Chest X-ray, PA view. Patient: 39 years old, sex F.
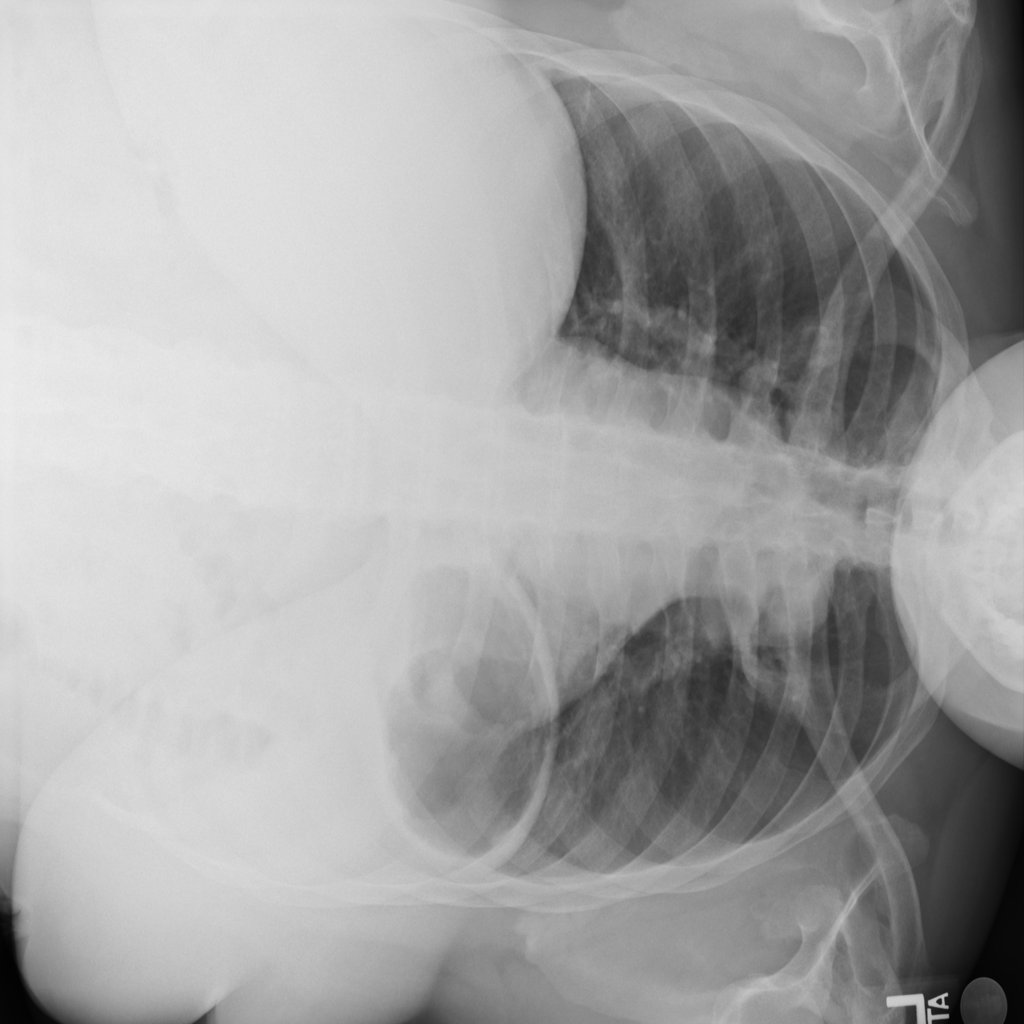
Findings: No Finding